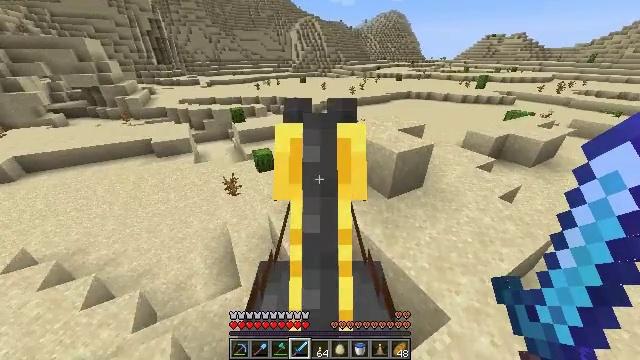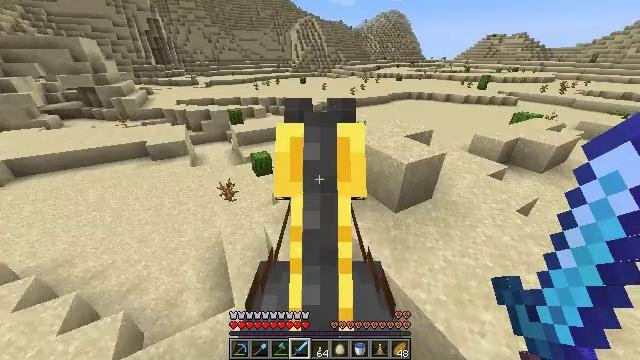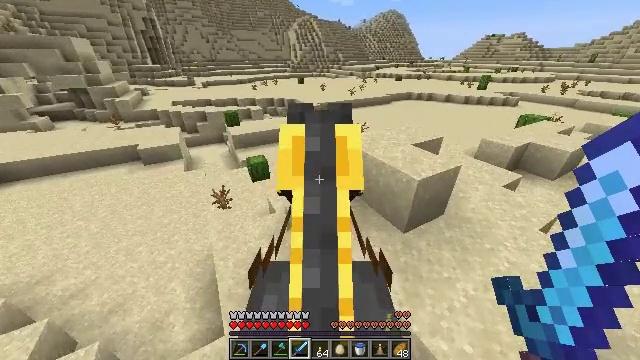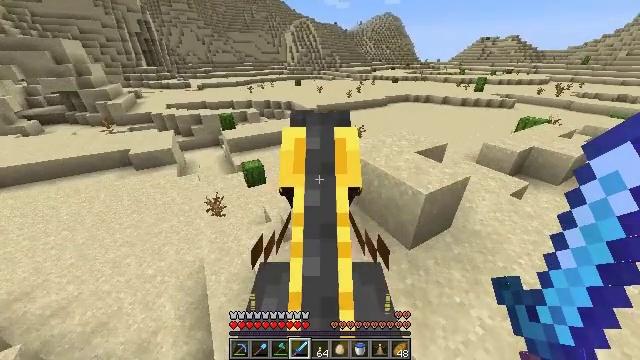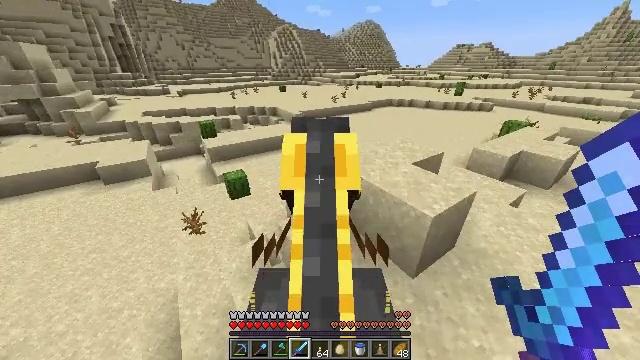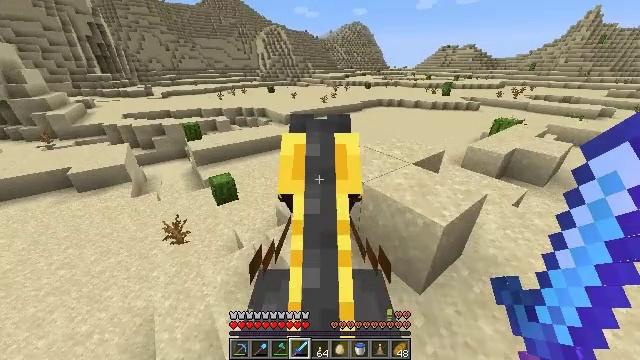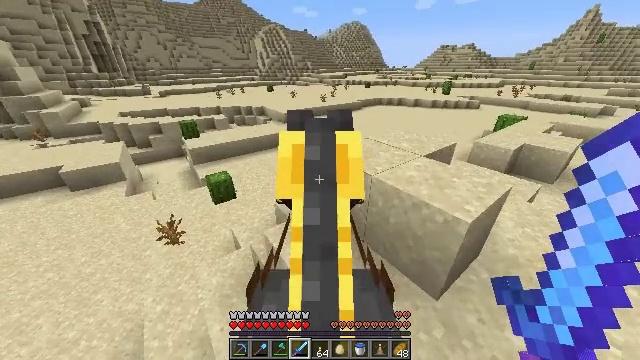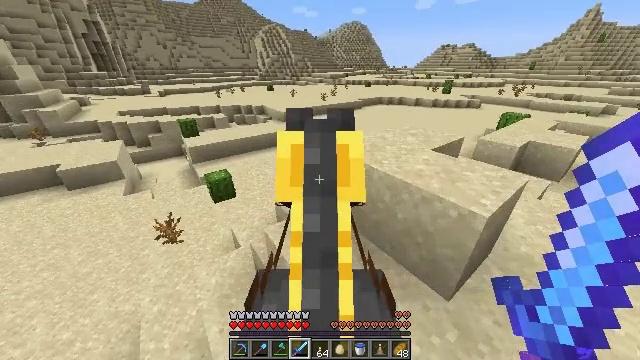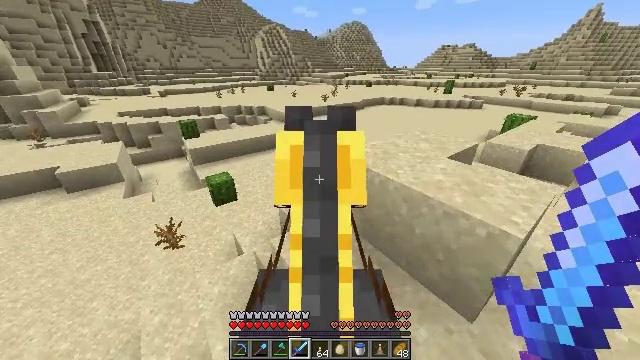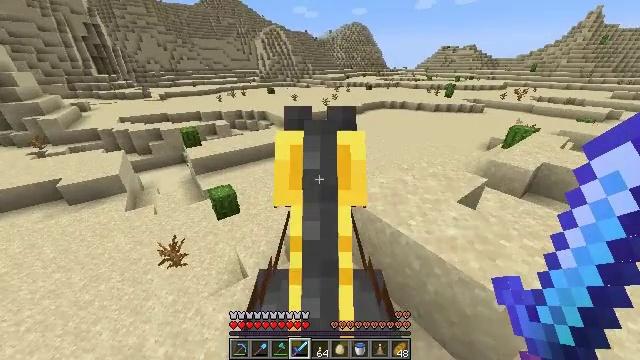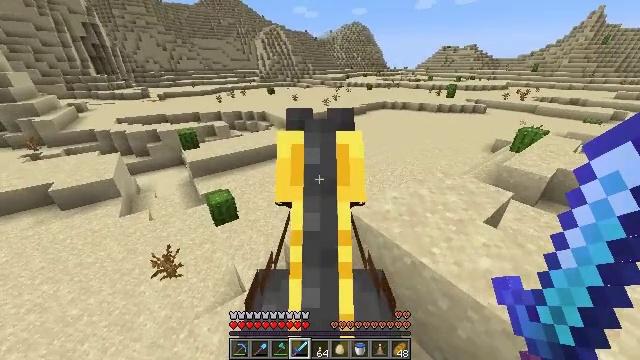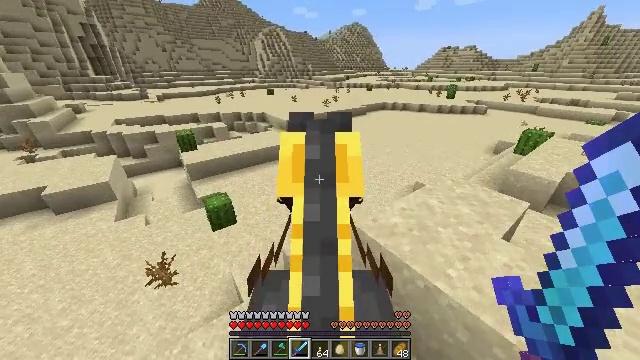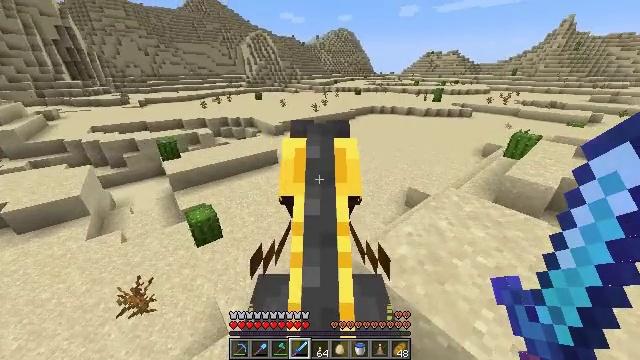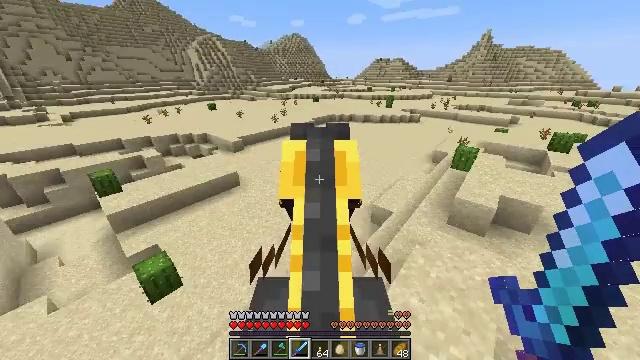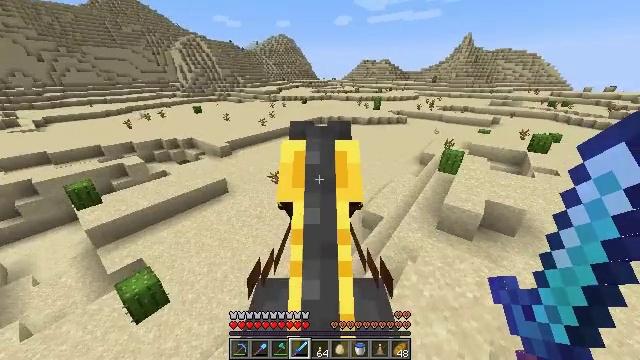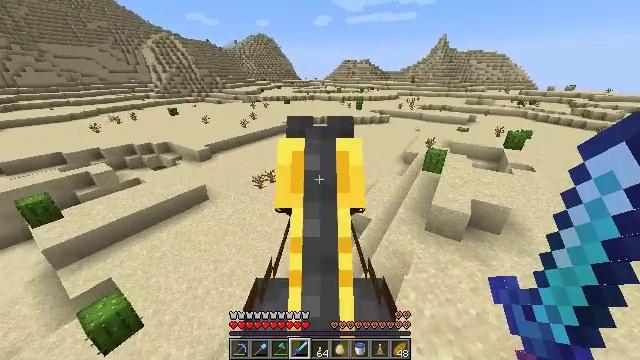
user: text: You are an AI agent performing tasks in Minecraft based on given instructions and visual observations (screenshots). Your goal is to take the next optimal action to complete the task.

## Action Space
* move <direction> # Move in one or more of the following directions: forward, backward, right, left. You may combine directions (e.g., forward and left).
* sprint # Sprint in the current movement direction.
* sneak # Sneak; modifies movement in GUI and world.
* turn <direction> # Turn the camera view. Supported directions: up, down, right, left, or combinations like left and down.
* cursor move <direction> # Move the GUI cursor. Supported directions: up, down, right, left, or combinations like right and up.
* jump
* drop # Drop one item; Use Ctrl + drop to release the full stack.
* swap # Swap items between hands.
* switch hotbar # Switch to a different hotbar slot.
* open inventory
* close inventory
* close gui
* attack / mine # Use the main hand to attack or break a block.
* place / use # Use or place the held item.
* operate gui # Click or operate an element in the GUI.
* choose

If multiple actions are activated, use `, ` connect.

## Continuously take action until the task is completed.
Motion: motion action
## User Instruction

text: Dig up the sandstone.
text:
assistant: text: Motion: move forward, sprint
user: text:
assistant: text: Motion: move forward, sprint
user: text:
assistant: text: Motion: move forward, sprint, turn right
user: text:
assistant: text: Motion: move forward, sprint, turn right and up
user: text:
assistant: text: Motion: move forward, sprint
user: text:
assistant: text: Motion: move forward, sprint
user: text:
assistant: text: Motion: move forward, sprint
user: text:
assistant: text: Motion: move forward, sprint
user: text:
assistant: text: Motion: move forward, sprint
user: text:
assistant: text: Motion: move forward, sprint
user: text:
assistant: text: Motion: move forward, sprint
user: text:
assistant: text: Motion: move forward, sprint, turn right
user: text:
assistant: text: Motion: move forward, sprint, turn right
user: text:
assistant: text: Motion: move forward, sprint, turn right
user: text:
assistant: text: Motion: move forward, sprint, turn right
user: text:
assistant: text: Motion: move forward, sprint, turn right
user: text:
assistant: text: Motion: move forward, sprint, turn right
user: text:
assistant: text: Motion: move forward and move left, sprint, turn right
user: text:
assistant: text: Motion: move forward and move left, sprint, turn right
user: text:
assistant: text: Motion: move forward and move left, sprint, turn right
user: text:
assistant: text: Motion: move forward and move left, sprint, turn right
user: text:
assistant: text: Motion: move forward and move left, sprint, turn right
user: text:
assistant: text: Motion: move forward and move left, sprint, turn right
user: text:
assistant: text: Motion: move forward and move left, sprint, turn right
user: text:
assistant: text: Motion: move forward and move left, sprint, turn right
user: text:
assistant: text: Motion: move forward and move left, sprint
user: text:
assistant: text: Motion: move forward and move left, sprint, turn right
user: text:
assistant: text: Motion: move forward and move left, sprint
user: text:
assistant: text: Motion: move forward and move left, sprint
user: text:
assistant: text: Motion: move forward and move left, sprint